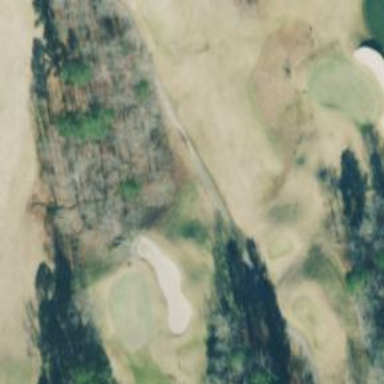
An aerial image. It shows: Path for both road and golf.